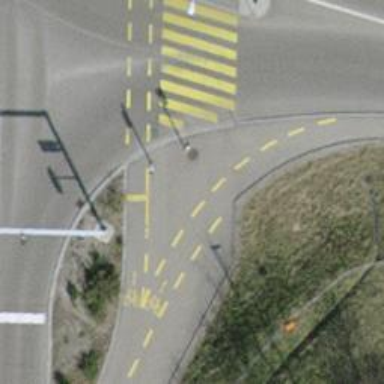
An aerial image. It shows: Kerb barrier.